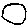
Label: circle